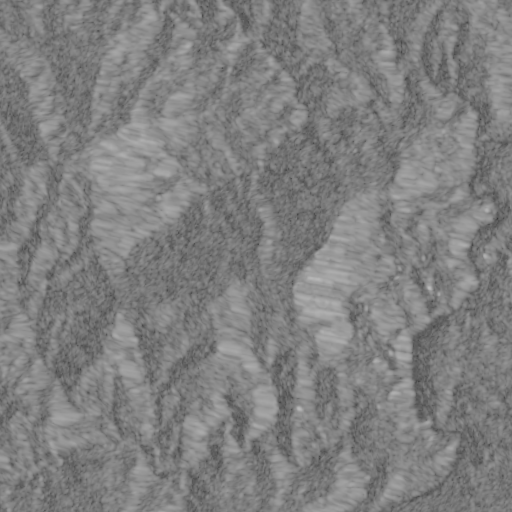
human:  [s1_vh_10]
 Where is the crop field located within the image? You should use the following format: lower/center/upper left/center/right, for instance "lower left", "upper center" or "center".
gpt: The crop field is located in the upper right of the image.
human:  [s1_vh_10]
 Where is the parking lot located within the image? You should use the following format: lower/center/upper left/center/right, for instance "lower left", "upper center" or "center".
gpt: The parking lot is located in the center right of the image.
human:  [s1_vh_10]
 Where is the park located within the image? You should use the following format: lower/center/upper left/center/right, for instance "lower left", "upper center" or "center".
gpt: There is no park in the image.

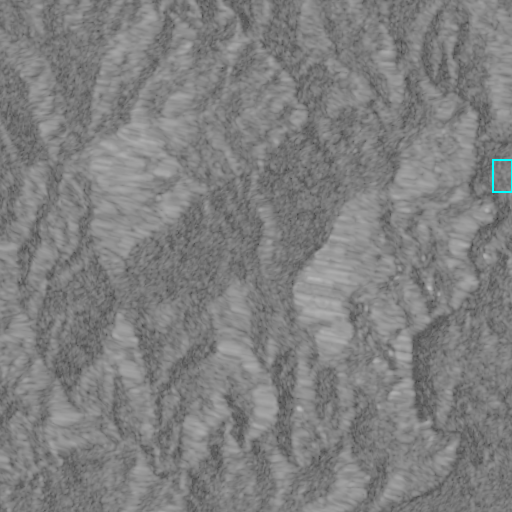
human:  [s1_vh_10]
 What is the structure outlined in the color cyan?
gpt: The structure outlined in cyan is a crop field.
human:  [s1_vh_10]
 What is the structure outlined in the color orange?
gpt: There is no orange outline.